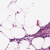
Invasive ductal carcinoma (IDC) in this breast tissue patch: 1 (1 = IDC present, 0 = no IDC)